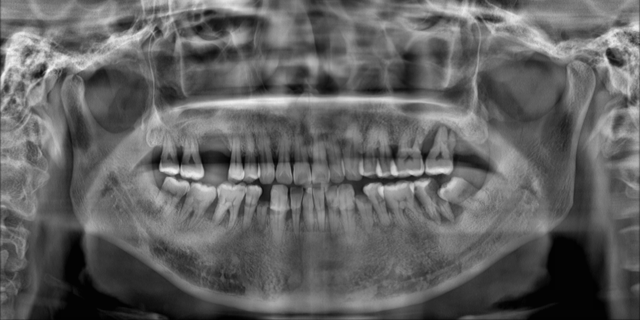
adult